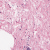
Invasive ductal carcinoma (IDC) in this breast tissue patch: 0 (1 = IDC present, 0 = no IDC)